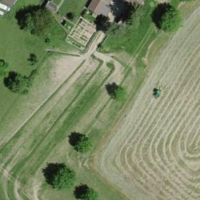
EUNIS habitat code: 52
Species observed at this site:
Euonymus europaeus